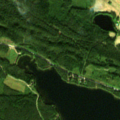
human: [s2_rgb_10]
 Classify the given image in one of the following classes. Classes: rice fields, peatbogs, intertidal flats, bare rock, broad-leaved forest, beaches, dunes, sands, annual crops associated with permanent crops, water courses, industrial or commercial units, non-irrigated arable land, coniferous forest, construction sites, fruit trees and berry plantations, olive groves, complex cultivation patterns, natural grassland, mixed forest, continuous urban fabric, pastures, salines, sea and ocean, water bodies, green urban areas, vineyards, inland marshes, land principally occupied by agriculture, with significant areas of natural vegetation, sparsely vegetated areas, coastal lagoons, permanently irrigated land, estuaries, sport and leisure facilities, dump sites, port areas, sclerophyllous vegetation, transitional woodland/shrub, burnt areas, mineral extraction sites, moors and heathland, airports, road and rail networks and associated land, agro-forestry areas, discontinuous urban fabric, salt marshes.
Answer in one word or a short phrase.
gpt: coniferous forest, mixed forest, transitional woodland/shrub, water bodies